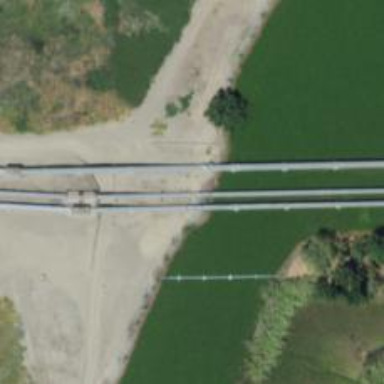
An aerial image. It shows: There is bridge in the image.